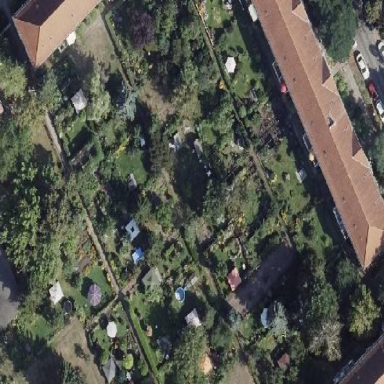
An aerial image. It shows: Garden that is leisure land.